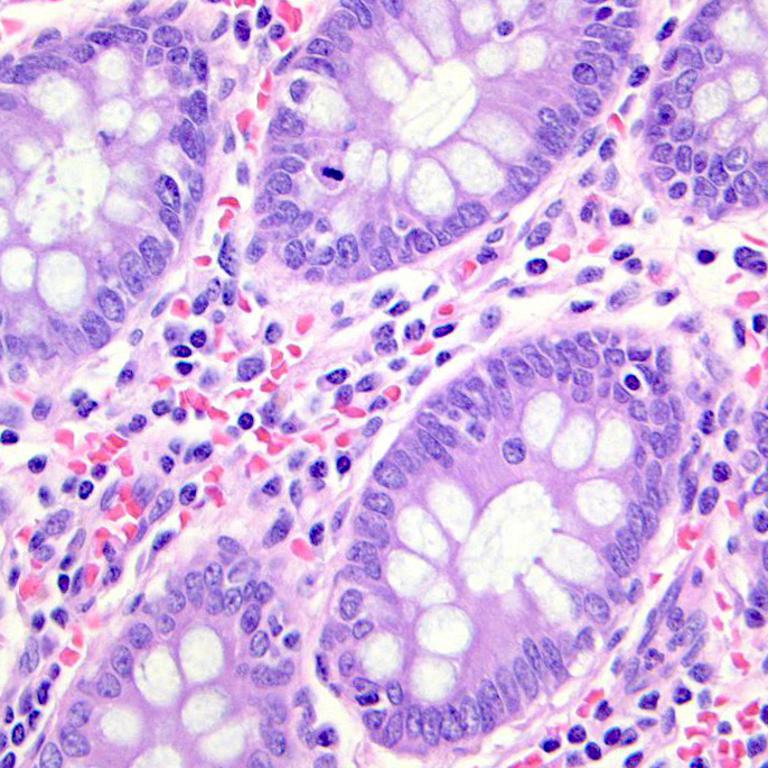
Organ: colon
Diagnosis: benign